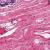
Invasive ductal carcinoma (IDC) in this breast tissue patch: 0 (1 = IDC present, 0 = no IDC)